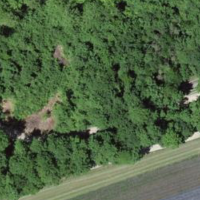
EUNIS habitat code: 41
Species observed at this site:
Campanula trachelium